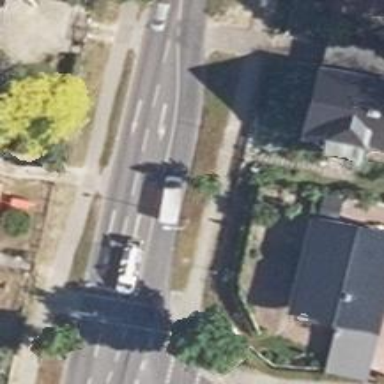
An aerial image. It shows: Tertiary road with asphalt surface. There is separate sidewalk along the road.